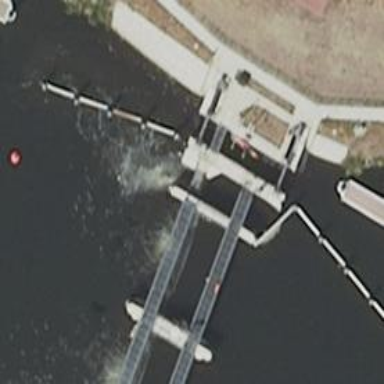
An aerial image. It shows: Lock gate on waterway.